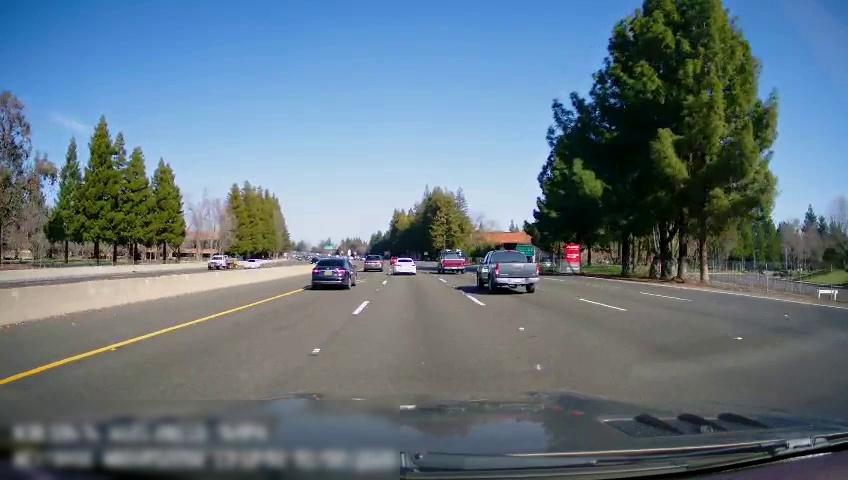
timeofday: Day
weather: Sunny
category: Drivable Space
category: Vehicles | Car
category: Vehicles | Truck
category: Drivable Space
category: Drivable Space
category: Vehicles | Truck
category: Vehicles | Truck
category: Vehicles | SUV
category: Vehicles | Car
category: Vehicles | Car
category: Lanes | Alternate Lane
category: Lanes | Alternate Lane
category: Lanes | Alternate Lane
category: Lanes | Current Lane
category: Lanes | Current Lane
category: Lanes | Alternate Lane
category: Traffic | Signs